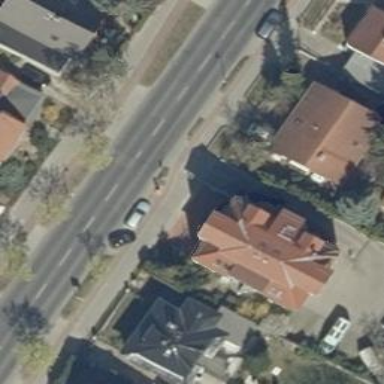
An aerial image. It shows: Sidewalk along the footway.